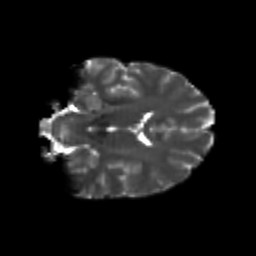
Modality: T2w
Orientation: coronal
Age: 22
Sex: female
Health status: healthy
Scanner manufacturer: philips
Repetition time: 7.389 s
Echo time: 0.08599 s